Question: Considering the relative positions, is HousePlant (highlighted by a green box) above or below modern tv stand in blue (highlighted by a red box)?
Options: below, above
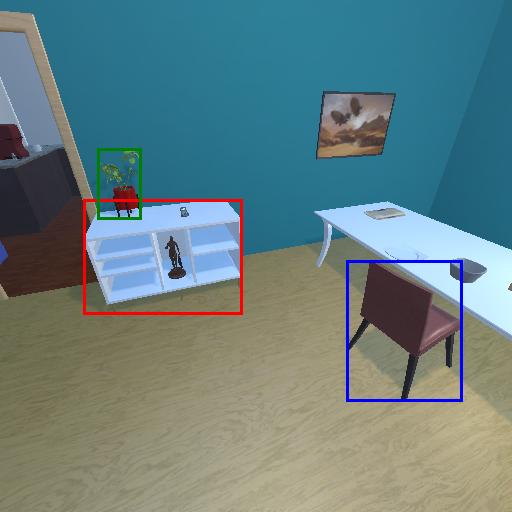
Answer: below